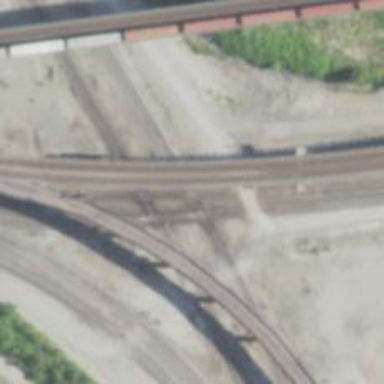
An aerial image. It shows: Railway crossing.